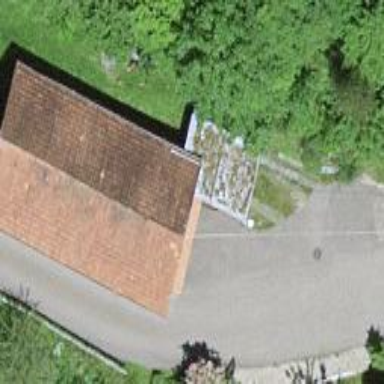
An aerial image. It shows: Barn.